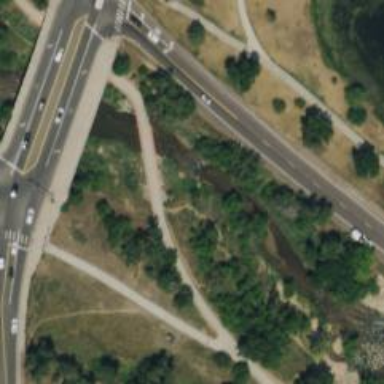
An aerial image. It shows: Bridge along moderate cycleway.